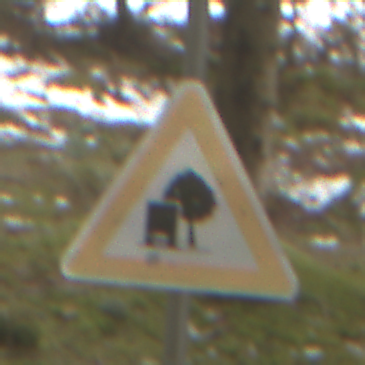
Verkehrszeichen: UnzureichendesLichtraumprofil
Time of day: MorningAfternoon
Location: Outdoor (Nature)
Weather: Overcast
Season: Winter
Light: Natural